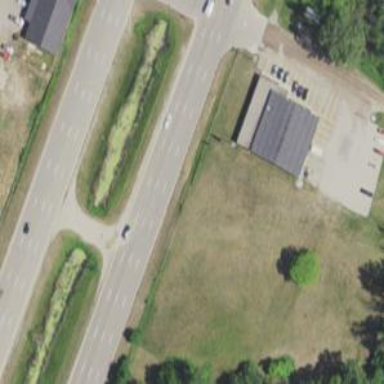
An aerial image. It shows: Trunk highway.